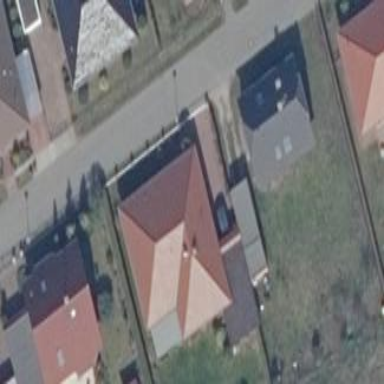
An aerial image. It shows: Detached building.